Question: I am using JQuery to dynamically (based on user choice) create tag. User enters require options in a text box and my code creates select tag of it.
Script is:
'''
var numbersString = "1,2,3,4,5,6";
var data = numbersString.split(',');
var s = $("<select id="selectId" name="selectName" />");
for(var val in data) {
$("<option />", {value: val, text: data[val]}).appendTo(s);
}
s.appendTo("#msj_form");
'''
where msj_form is my div id where the tag appends.
Right now it creates:
'''
<select id="selectId" anme="selectName">
<option value="0">1</option>
<option value="1">2</option>
<option value="2">3</option>
<option value="3">4</option>
<option value="4">5</option>
<option value="5">6</option>
</select>
'''
But I also want to concatinate a Label and '<tr><td>' code along with tag
such that the code will look like:
'''
<tr>
<td>My Label</td>
<td>
<select id="selectId" anme="selectName">
<option value="0">1</option>
<option value="1">2</option>
<option value="2">3</option>
<option value="3">4</option>
<option value="4">5</option>
<option value="5">6</option>
</select>
</td>
</tr>
'''

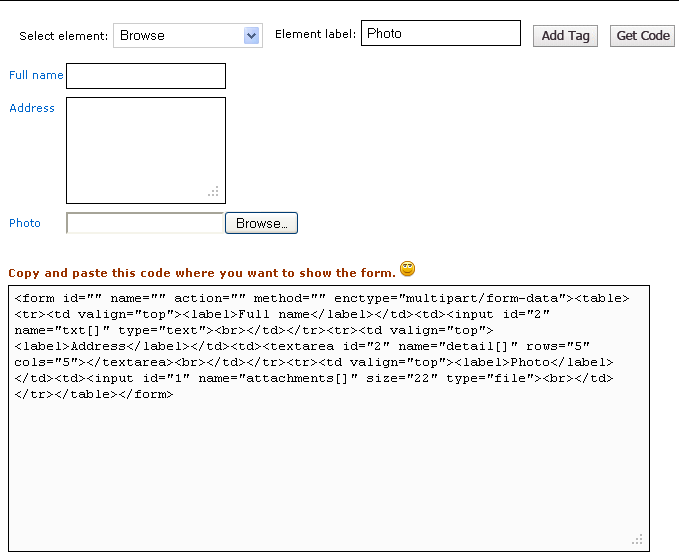
Answer: '''
<!-- Create Dropdown -->
/* 1- First get total numbers of SELECT tags used in your page to avoid elements name/id issues.
* 2- Get all OPTIONS user entered with comma separator into a text box.
* 3- Split user OPTIONS and make an array of these OPTIONS.
* 4- Create SELECT code.
* 5- Appent it into the temp div (a hidden div in your page).
* 6- Then get that code.
* 7- Now append code to your actual div.
* 8- Filnally make empty the temp div therfore it will be like a new container for next SELECT tag.
*/
total = $("select").size() + 1; // 1-
var myoptions = $("#myoptions").val(); // 2-
var data = myoptions.split(','); // 3-
var s = $("<select id=""+total+"" name=""+total+"" />"); // 4-
for(var val in data) {
$("<option />", {value: val, text: data[val]}).appendTo(s);
}
s.appendTo("#tempselect"); // 5-
var getselectcode = $("#tempselect").html(); // 6-
$("#msj_form").append(appendLabel+"<td>"+getselectcode+"</td></tr>"); // 7-
$("#tempselect").html(''); // 8-
<div style="display:none;" id="tempselect"></div> // Temp div
'''